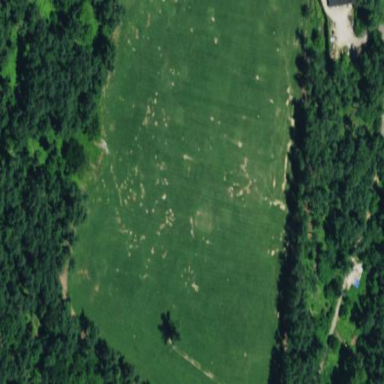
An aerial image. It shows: Driving range for golf on grass.